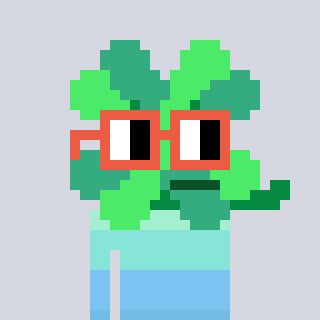
a pixel art character with square orange glasses, a clover-shaped head and a magenta-colored body on a cool background